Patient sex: M
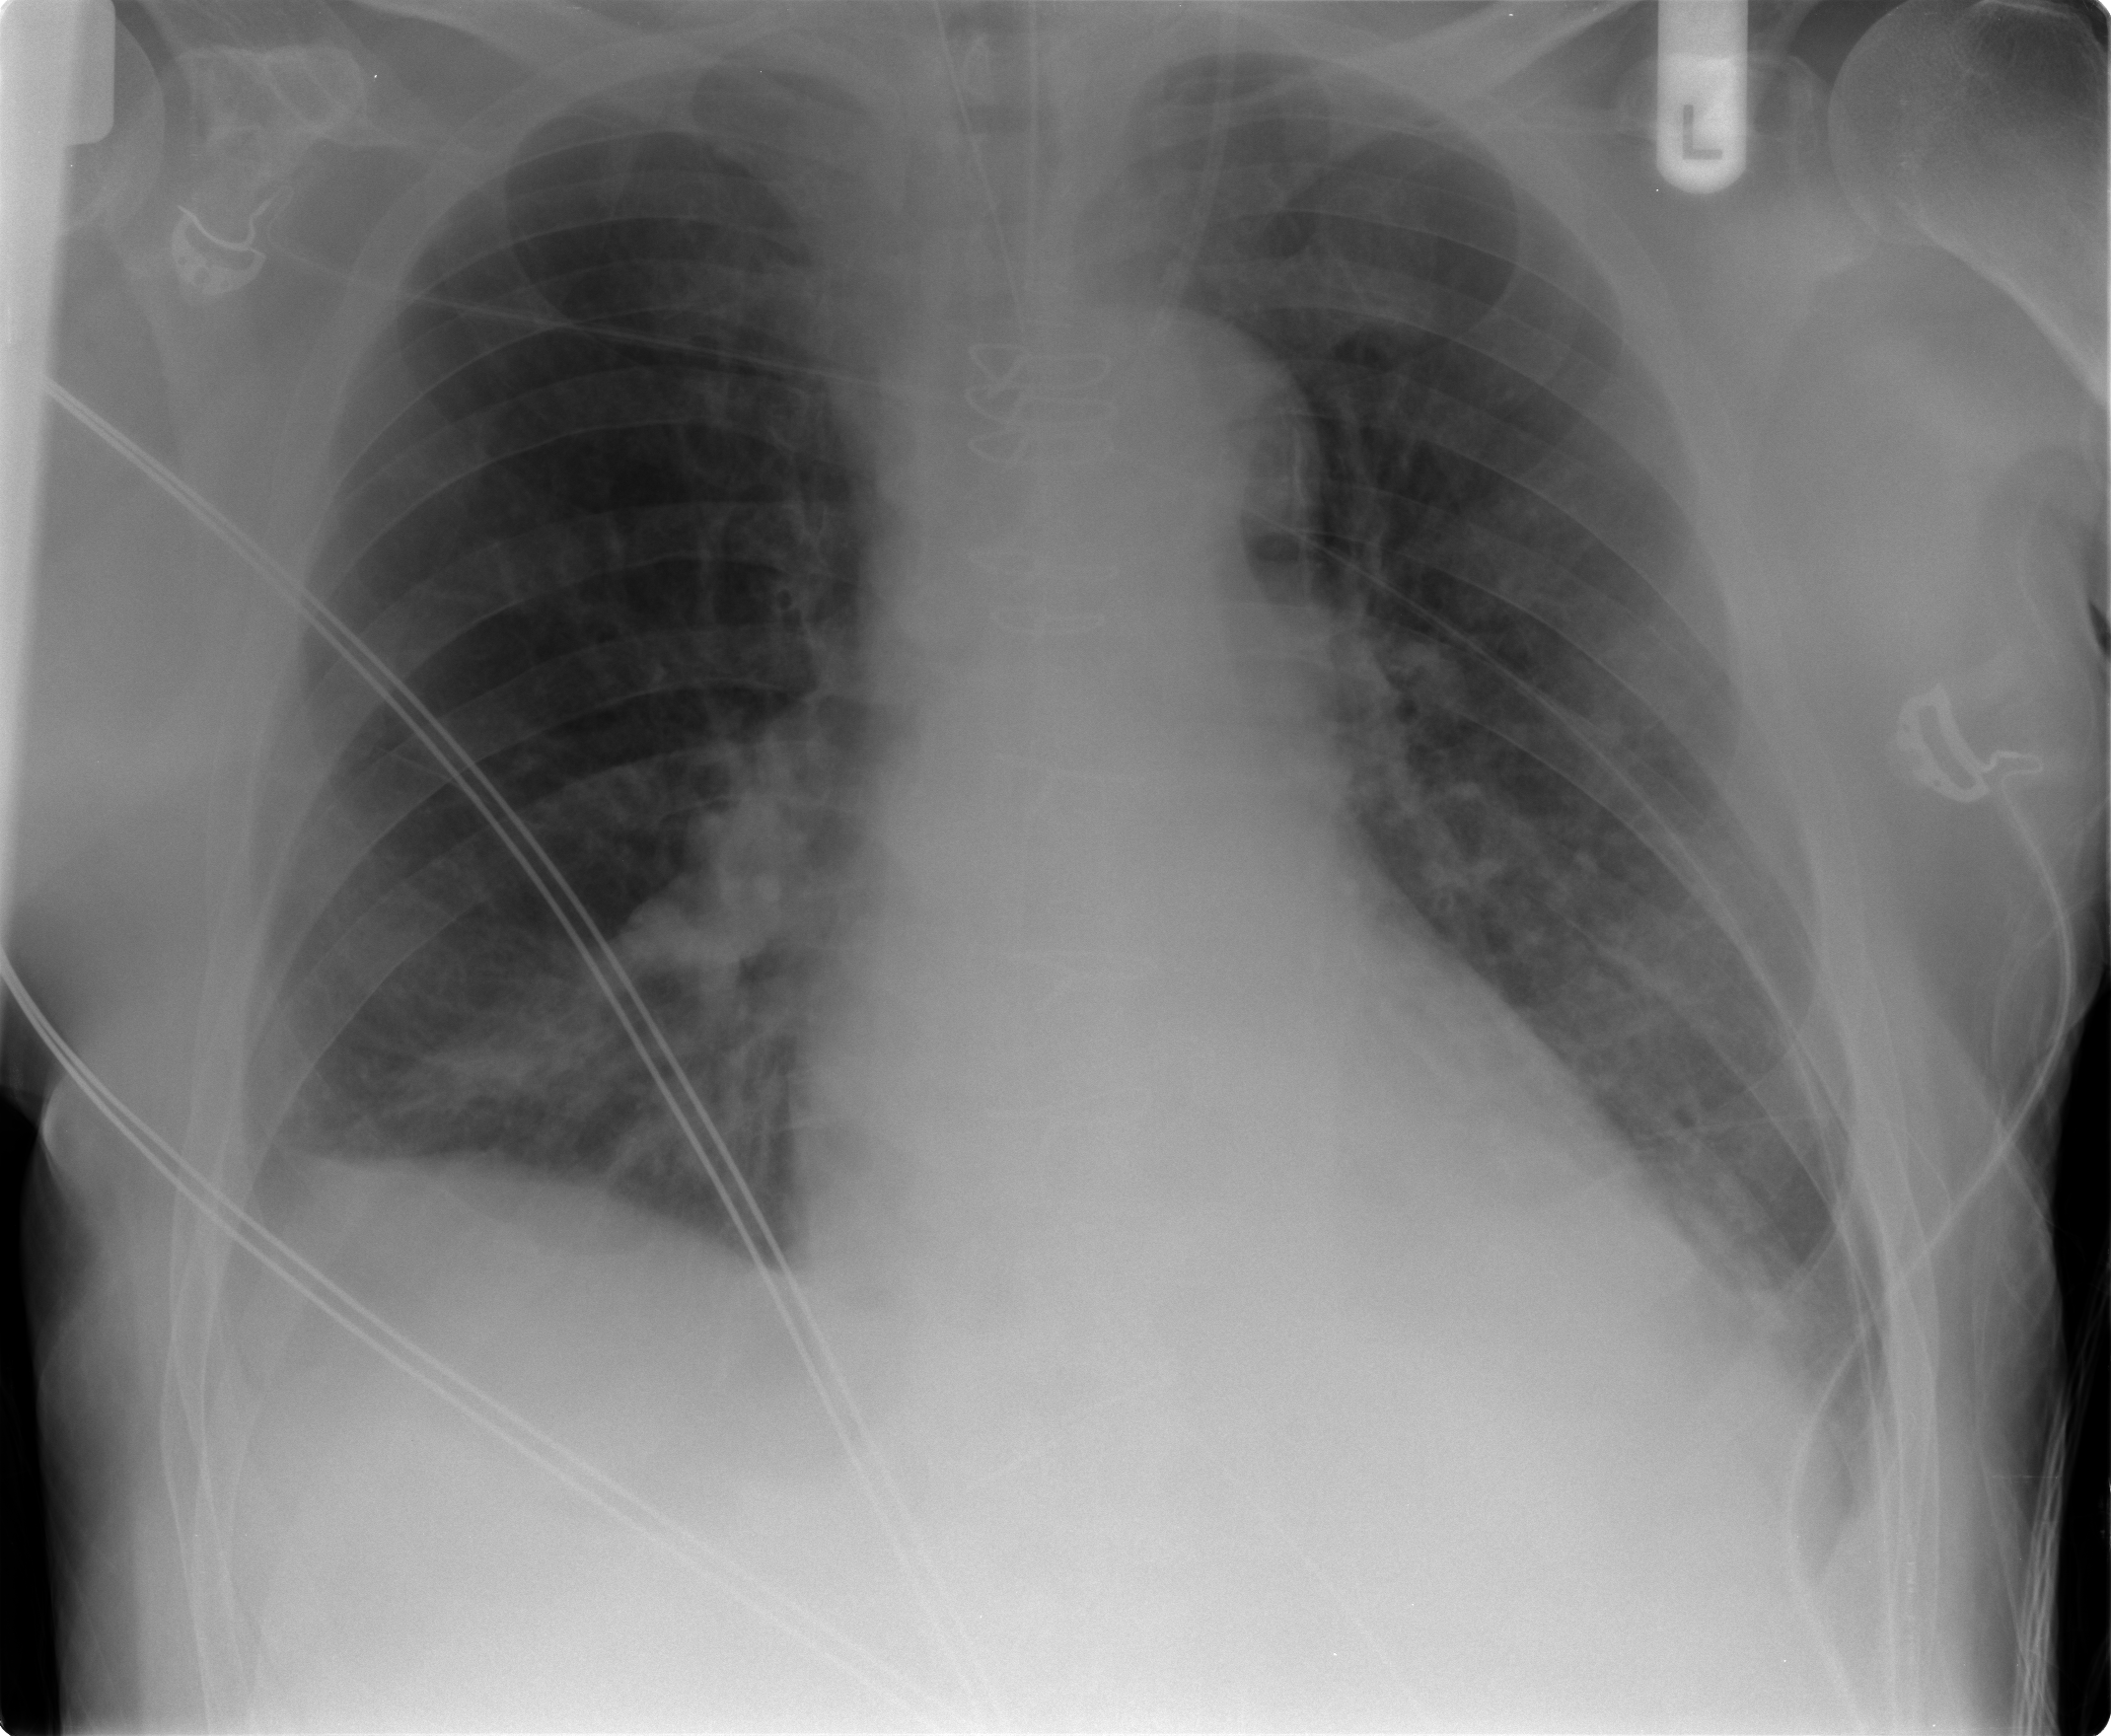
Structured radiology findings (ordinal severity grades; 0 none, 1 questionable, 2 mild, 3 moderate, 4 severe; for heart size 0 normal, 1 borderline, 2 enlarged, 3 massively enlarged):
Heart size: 2
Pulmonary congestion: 1
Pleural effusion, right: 2
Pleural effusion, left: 1
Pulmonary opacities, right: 1
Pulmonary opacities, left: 0
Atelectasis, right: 2
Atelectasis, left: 2